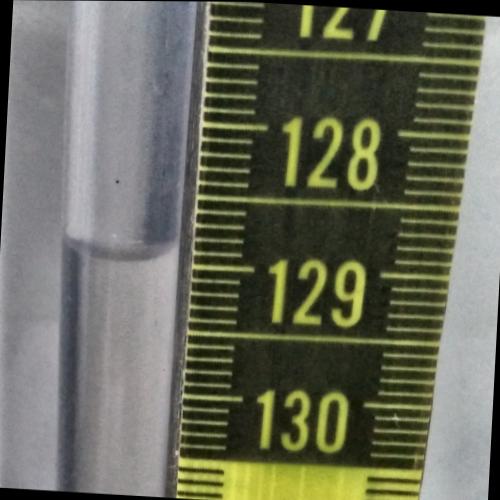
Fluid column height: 128.9 cm